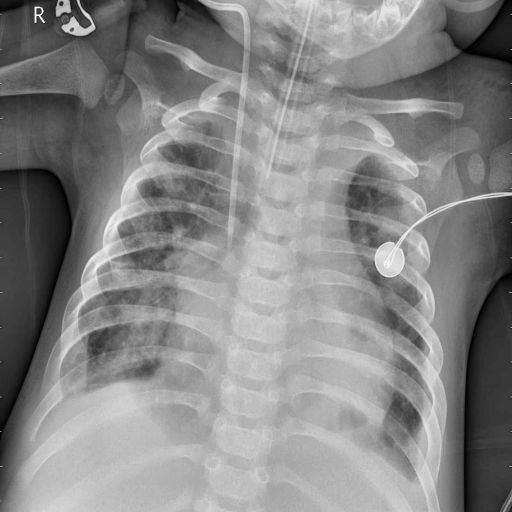
Finding: PNEUMONIA